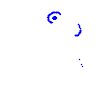
Particle: kaon